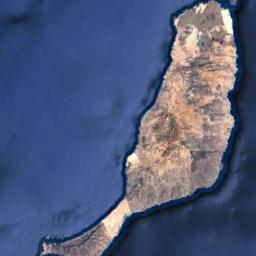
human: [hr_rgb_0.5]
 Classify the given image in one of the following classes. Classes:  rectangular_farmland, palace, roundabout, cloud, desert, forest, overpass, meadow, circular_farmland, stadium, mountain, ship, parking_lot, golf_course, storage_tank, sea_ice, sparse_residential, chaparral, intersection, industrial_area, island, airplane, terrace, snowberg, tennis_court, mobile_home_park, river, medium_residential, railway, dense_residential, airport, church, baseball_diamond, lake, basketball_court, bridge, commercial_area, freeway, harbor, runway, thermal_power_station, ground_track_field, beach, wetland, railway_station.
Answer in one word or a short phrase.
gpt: island